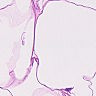
Metastatic tissue present: no